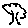
Label: tree